Question:
This line chart is drawn using <URL>. Or is it possible in any other chart.
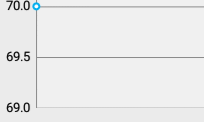
Answer: Yes, there is. Take a look at the <URL> interface.
Basically that interface allows you to format the labels in any way you want, even with some kind of logic, like 50 - 100 = "good", ...